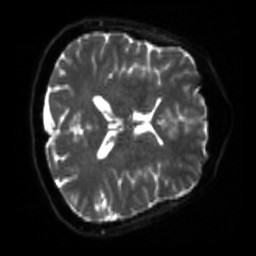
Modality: sbref
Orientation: axial
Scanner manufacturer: siemens
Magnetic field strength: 3 T
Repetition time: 4 s
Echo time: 0.0594 s